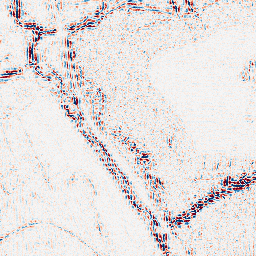
Category: wavelet
Decomposition family: wavelet_dwt
Decomposition parameters: wavelet: sym4
level: 2
Upsampling method: fft_zeropad
Upsampling parameters: scale: 8
Upsampling scale: 8